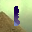
Label: 1